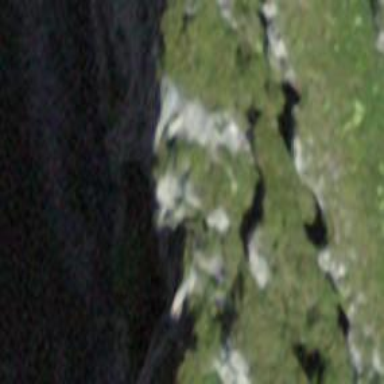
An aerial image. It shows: Cliff in nature.